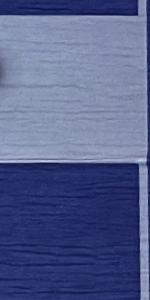
Label: Empty